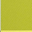
Piece: xx